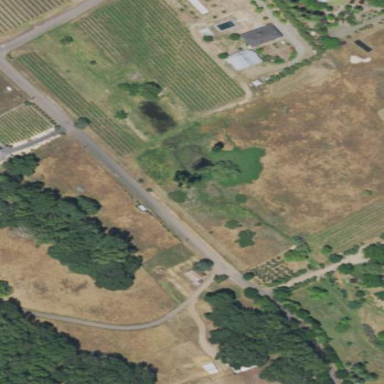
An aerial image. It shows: Vineyard growing wine grapes.